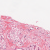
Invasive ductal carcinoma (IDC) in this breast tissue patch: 1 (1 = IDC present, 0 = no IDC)